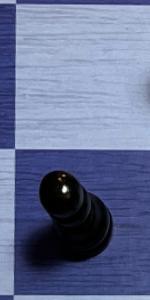
Label: Pawn_Black